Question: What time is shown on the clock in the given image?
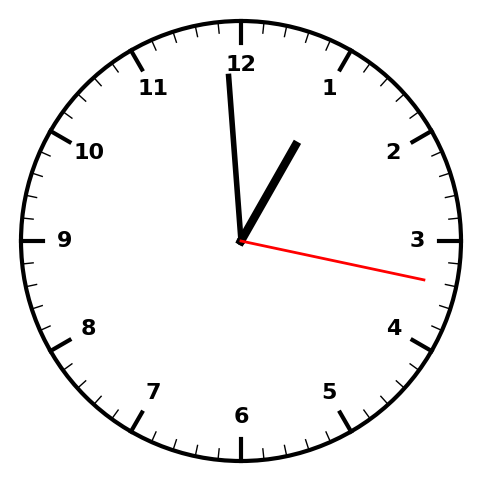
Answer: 12:59:17